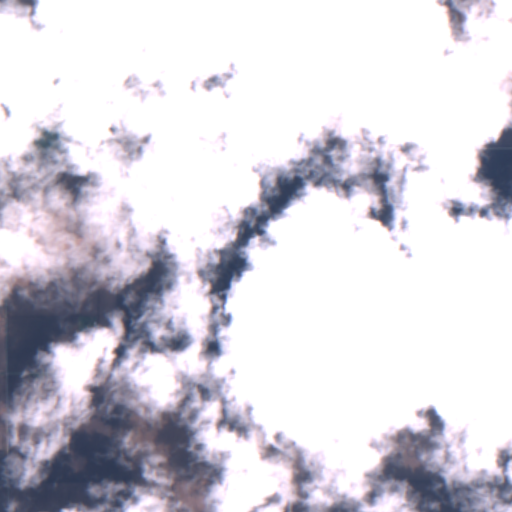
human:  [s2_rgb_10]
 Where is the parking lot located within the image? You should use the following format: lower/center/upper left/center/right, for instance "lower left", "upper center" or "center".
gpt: There is no parking lot in the image.